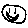
Label: smiley face